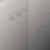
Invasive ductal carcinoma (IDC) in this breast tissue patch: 0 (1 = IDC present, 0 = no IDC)